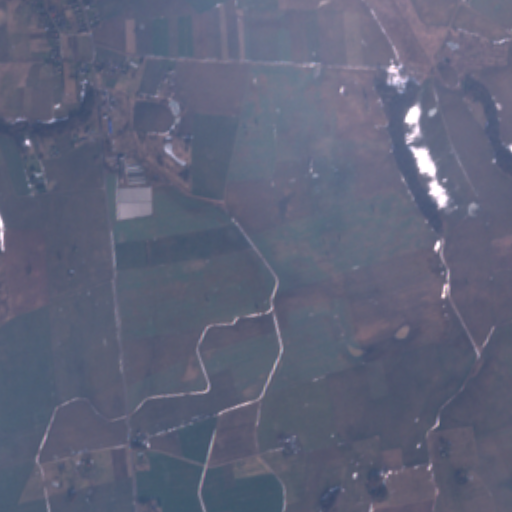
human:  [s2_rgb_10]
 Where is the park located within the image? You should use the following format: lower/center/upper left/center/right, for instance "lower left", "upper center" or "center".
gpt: The park is located in the upper left of the image.
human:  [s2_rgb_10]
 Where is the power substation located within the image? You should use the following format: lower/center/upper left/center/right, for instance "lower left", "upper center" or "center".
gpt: The power substation is located in the upper left of the image.
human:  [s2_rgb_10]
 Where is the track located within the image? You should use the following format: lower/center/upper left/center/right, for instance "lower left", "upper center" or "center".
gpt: There is no track in the image.